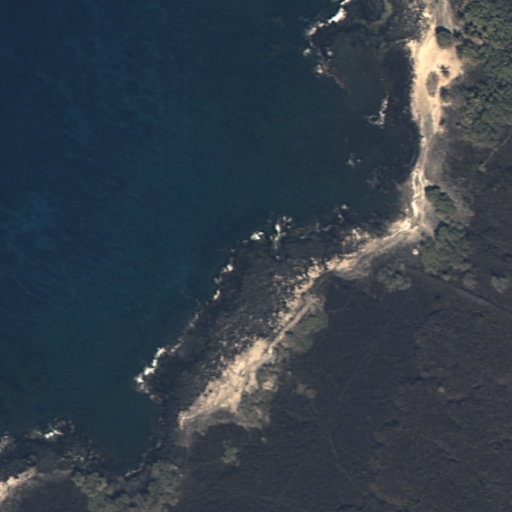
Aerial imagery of cape in Hawaii named Lae o Humuhumu containing only unknown